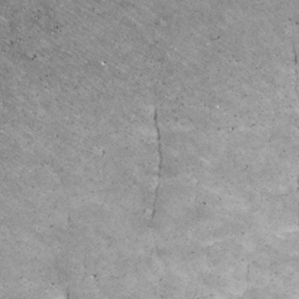
Label: non_frost